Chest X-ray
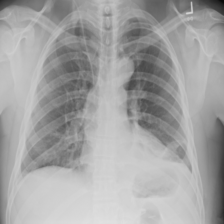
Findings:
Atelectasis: positive
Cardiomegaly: negative
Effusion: negative
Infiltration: negative
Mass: negative
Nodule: negative
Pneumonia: negative
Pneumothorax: positive
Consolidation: positive
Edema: negative
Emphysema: negative
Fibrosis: negative
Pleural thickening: negative
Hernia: negative